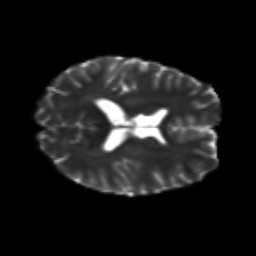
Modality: T2w
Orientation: axial
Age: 21
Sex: male
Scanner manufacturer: siemens
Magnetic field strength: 3 T
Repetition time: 3.5 s
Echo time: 0.125 s